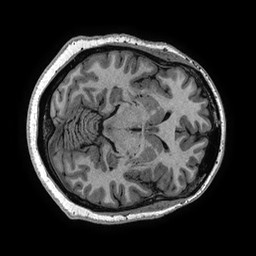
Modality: T1w
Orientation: axial
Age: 52
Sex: female
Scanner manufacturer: ge
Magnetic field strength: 3 T
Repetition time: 0.006952 s
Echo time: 0.00292 s